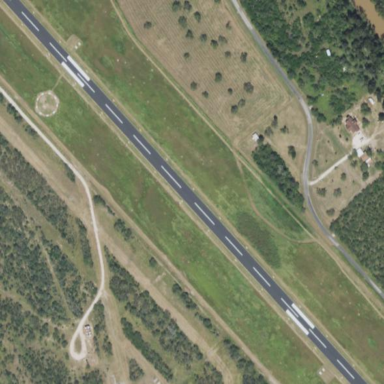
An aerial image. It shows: Runway in airport area.